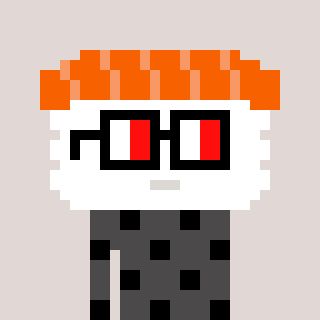
a pixel art character with square glasses with black frames and red eyes, a nigiri-shaped head and a grayscale-colored body on a warm background